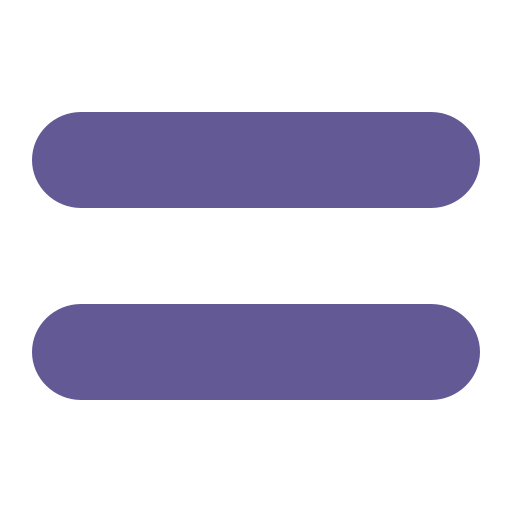
heavy equals sign flat